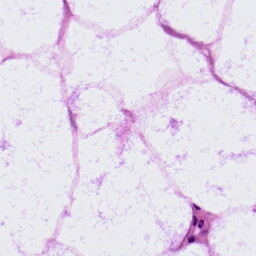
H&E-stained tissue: LymphNode